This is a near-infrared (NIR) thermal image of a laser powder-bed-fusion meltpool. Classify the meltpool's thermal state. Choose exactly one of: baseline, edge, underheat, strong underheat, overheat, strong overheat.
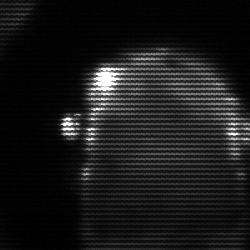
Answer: baseline